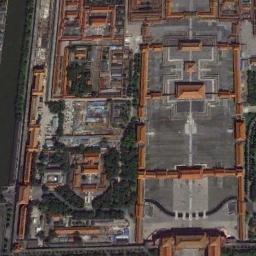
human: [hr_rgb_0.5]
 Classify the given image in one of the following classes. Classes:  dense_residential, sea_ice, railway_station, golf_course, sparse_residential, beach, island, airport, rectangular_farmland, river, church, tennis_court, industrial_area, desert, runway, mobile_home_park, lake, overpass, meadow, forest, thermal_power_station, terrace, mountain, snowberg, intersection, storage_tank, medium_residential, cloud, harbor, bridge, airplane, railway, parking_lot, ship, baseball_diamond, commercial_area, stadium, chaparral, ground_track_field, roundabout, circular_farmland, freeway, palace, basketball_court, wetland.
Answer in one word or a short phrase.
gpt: palace